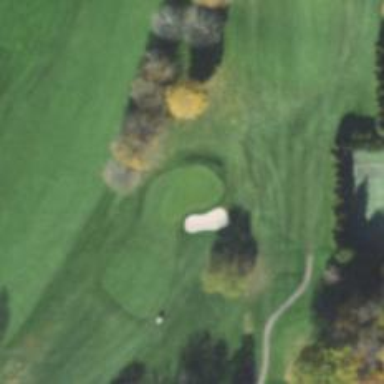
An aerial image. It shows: Golf hole.